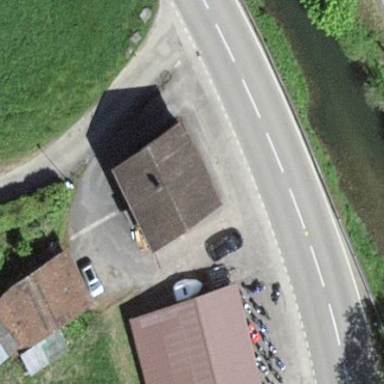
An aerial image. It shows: Simple and straightforward house.